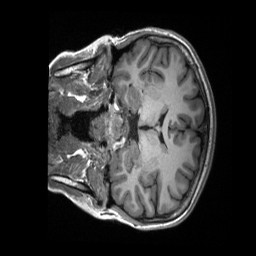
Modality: T1w
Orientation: coronal
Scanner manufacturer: siemens
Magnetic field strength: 3 T
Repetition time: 2.3 s
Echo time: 0.00232 s